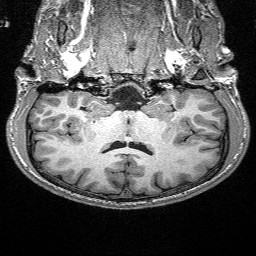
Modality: T1w
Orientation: sagittal
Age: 23
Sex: male
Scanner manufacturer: siemens
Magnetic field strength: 3 T
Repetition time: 2.4 s
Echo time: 0.03 s